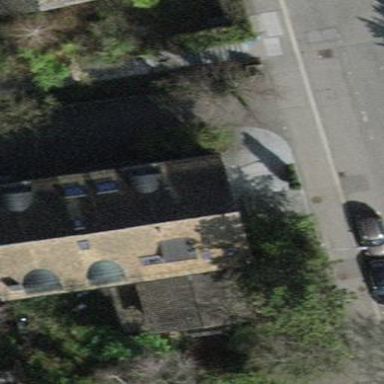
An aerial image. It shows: Building with gabled roof.